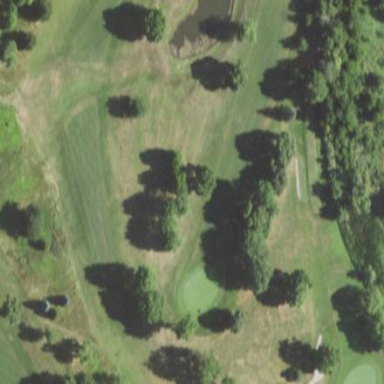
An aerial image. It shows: Golf fairway in the image.